Problem: double_stars (2023, round3)

Patrick's big sister Sam is visiting for Halloween, and Sandy wants to impress the two Stars by dressing as an astronaut. Unfortunately her regular outfit already resembles an astronaut, so she'll have to go as a computer scientist instead. Sandy knows a lot about [double stars](https://en.wikipedia.org/wiki/Double_star) in astronomy, but will now have to learn about double stars in graph theory.

There is an unrooted tree with \(N\) nodes, and an edge between nodes \(i\) and \(P_i\) (for each \(i \ge 2\)). A *double star* is a tree centered at some edge \(u \leftrightarrow v\), where \(u\) and \(v\) each have \(x\) chains connected to them, each chain consisting of \(y\) nodes (\(x, y \ge 1\)). Alternatively, you can think of a double star as two identical star graphs (each with \(x\) chains of length \(y\)) connected by their centers. Thus, a distinct double star is specified by a tuple \((u, v, x, y)\), where \(u \lt v\).

Please help Sandy count the number of distinct tuples \((u, v, x, y)\) for which the tree contains the double star described by that tuple as a subgraph.

# Constraints

\(1 \leq T \leq 110\)
\(2 \leq N \leq 1{,}000{,}000\)
\(1 \leq P_i \leq N\)

The sum of \(N\) across all test cases is at most \(8{,}000{,}000\).

# Input Format

Input begins with an integer \(T\), the number of test cases. Each case has two lines. The first contains the integer \(N\), and the second contains the \(N-1\) integers \(P_2\) through \(P_N\).

# Output Format

For the \(i\)th test case, print "`Case #i:` " followed by the number of distinct double star tuples \((u, v, x, y)\), where \(u \lt v\).

# Sample Explanation
The first sample tree is depicted below. There are \(5\) distinct double star tuples: \((1, 2, 1, 1)\), \((1, 2, 1, 2)\), \((1, 2, 2, 1)\), \((1, 4, 1, 1)\) and \((2, 6, 1, 1)\).

{{PHOTO_ID:1573931960080150|WIDTH:350}}

The second sample tree is depicted below. There are \(5\) distinct double star tuples: \((1, 2, 1, 1)\), \((1, 2, 1, 2)\), \((1, 8, 1, 1)\), \((1, 8, 2, 1)\) and \((2, 7, 1, 1)\).

{{PHOTO_ID:1286569645378322|WIDTH:500}}

In the third sample tree, no double stars exist because arm lengths of \(0\) are not allowed \((y \ge 1 )\).

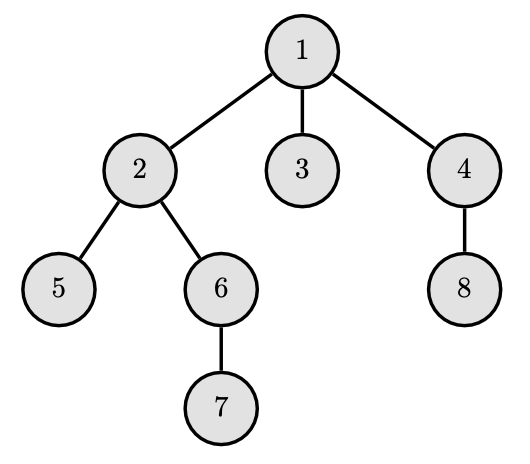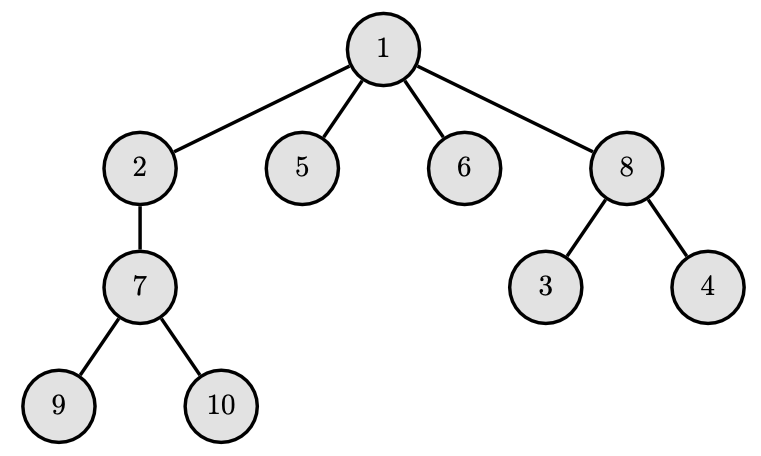

Sample input:
3
8
1 1 1 2 2 6 4
10
1 8 8 1 1 2 1 7 7
2
1

Sample output:
Case #1: 5
Case #2: 5
Case #3: 0

Solution:
For each vertex \(u\), and for each incident edge \(e\), we first have to calculate the longest distance to another vertex coming from this edge \(e\). It can be observed that for each vertex, there can be at most \(\mathcal{O}(\sqrt N)\) distinct distances.

We'll build a table \(d(u, v)\) storing the longest arm length starting with \(u \to v \to ...\), which can be computed in \(\mathcal{O}(N)\) using two DFS's. For each vertex \(v\), we have a list of pairs \((d, x)\) indicating that from vertex \(v\) there are \(x\) different edges incident to \(v\) in which the furthest distance you can reach is \(d\). We'll store this in a table \(f(u)\) holding a map of \((d, x)\), denoting that \(d\) is the greatest distance of an arm \(u \to v\) for \(x\) edges \(v\). \(f(u)\) can be computed using just the table \(d(u, v)\),

From here, the problem can be solved using the two-pointer technique. We'll want consider every edge \(u \leftrightarrow v\), and efficiently generate every \((x, y)\) that defines a double star tree with \(u \leftrightarrow v\) as its center. For each \((u, v, x, y)\), we iterate through \(f(u)\) and \(f(v)\) with two-pointers, with \(d'\) initially set to \(1\):
  - For the first \((d, x)\), take the sum of \(\min(\text{degree}(u) - 1, \text{degree}(v) - 1)\) over every \([d', d]\) (on those \(d\)'s, we can make a double star with that number of arms).
  - Remove the first and decrease \(x\) from \(\text{degree}(u)\) or \(\text{degree}(v)\), depending on what the pair belongs to.
  - Set \(d' = d + 1\).

The are \(\mathcal{O}(N)\) possible edges for the center of the star, each of which we'll examine \(\mathcal{O}(\sqrt N)\) distinct distances using the two-pointers. The overall time complexity is \(\mathcal{O}(N \sqrt N)\).

#include <iostream>
#include <map>
#include <vector>
using namespace std;

// Solution:
// - For each edge u-v, find d(u, v) = longest arm length starting with u-v-..
// - For each edge u-v, consider all double stars (x, y) with u-v as the center.
// - Iterate through f[u] and f[v] with 2-pointer, with d' initially 1:
//   - For the first (d, x), sum min(degree(u) - 1, degree(v) - 1) for every
//     [d', d] (those d's, we can make 2-star with that number of arms).
//   - Remove the first and decrease x from degree(u) or degree(v), depending
//     on what the pair belongs to.
//   - Set d' = d + 1

vector<vector<int>> adj;
vector<vector<int>> d;  // d[u][i] = greatest distance reachable from adj[u][i]
vector<map<int, int>> f;  // f[u] = map of (d, x), representing d is the
                          // greatest distance of an arm (u, v) for x edges v

int pre(int u, int par = -1, int l = 0) {
  int mai = 0;
  for (int i = 0; i < (int)adj[u].size(); ++i) {
    int v = adj[u][i];
    d[u].push_back(-1);
    if (v == par) {
      continue;
    }
    int ret = pre(v, u);
    mai = max(mai, ret);
    d[u][i] = ret;
  }
  return 1 + mai;
}

void pre2(int u, int par = -1, int farthest_up = 0) {
  vector<int> pref(adj[u].size()), suf(adj[u].size());
  for (int i = 0; i < (int)adj[u].size(); ++i) {
    pref[i] = max(i ? pref[i - 1] : 0, d[u][i]);
  }
  for (int i = (int)adj[u].size() - 1; i >= 0; --i) {
    suf[i] = max(i + 1 < (int)adj[u].size() ? suf[i + 1] : 0, d[u][i]);
  }
  for (int i = 0; i < (int)adj[u].size(); ++i) {
    int v = adj[u][i];
    if (v == par) {
      d[u][i] = farthest_up;
      continue;
    }
    // Farthest going down here.
    int tmp = 1 + max(i ? pref[i - 1] : 0,
                      i + 1 < (int)adj[u].size() ? suf[i + 1] : 0);
    pre2(v, u, max(1 + farthest_up, tmp));
  }
}

long long rec(int u, int par = -1) {
  long long ans = 0;
  for (int i = 0; i < (int)adj[u].size(); ++i) {
    int v = adj[u][i];
    if (v == par) {
      // Calculate for DST centered at (u, par).
      f[u][d[u][i]]--;

      auto it1 = f[v].begin();
      auto it2 = f[u].begin();
      int tot1 = (int)adj[v].size() - 1;
      int tot2 = (int)adj[u].size() - 1;

      int l = 1;
      while (it1 != f[v].end() || it2 != f[u].end()) {
        if (it1 != f[v].end() &&
            (it2 == f[u].end() || it1->first < it2->first)) {
          ans += (long long)(it1->first - l + 1) * min(tot1, tot2);
          tot1 -= it1->second;
          l = it1->first + 1;
          it1++;
        } else {
          ans += (long long)(it2->first - l + 1) * min(tot1, tot2);
          tot2 -= it2->second;
          l = it2->first + 1;
          it2++;
        }
      }
      // assert(tot1 == 0 && tot2 == 0);
      f[u][d[u][i]]++;
      continue;
    }
    f[u][d[u][i]]--;
    ans += rec(v, u);
    f[u][d[u][i]]++;
  }
  return ans;
}

long long solve() {
  int N;
  cin >> N;
  adj.assign(N + 1, {});
  d.assign(N + 1, {});
  f.assign(N + 1, {});
  for (int i = 0, p; i < N - 1; i++) {
    cin >> p;
    adj[i + 2].push_back(p);
    adj[p].push_back(i + 2);
  }
  pre(1);
  pre2(1);
  for (int u = 1; u <= N; ++u) {
    for (auto dd : d[u]) {
      f[u][dd]++;
    }
  }
  return rec(1);
}

int main() {
  ios_base::sync_with_stdio(0);
  cin.tie(0);
  int T;
  cin >> T;
  for (int t = 1; t <= T; t++) {
    cout << "Case #" << t << ": " << solve() << endl;
  }
  return 0;
}